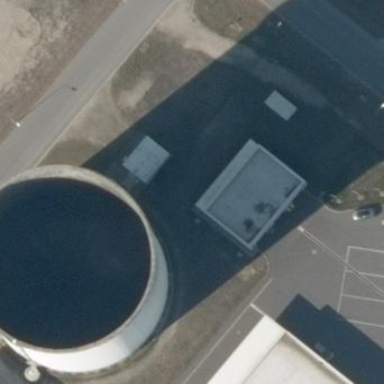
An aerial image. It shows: Industrial building housing storage tank.